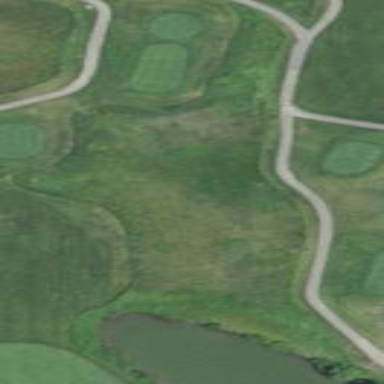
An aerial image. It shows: Rough grassy area used for golf.